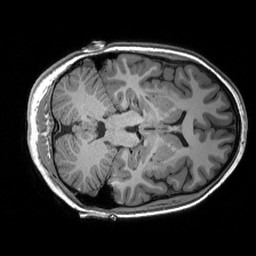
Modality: T1w
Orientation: axial
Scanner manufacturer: siemens
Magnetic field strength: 3 T
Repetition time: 2.53 s
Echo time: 0.00288 s